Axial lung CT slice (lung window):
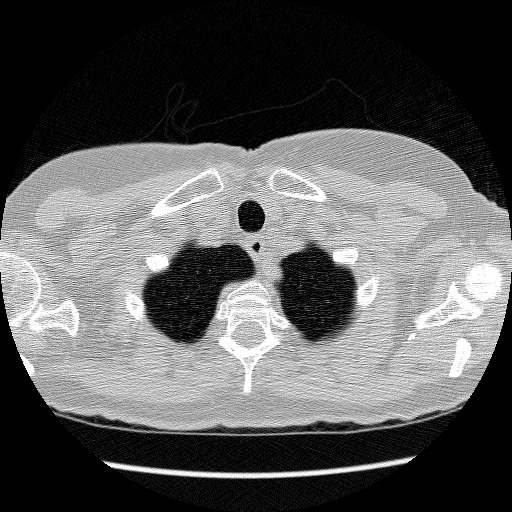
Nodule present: no